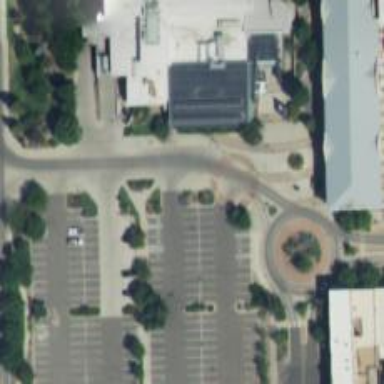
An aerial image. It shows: Parking space is available.